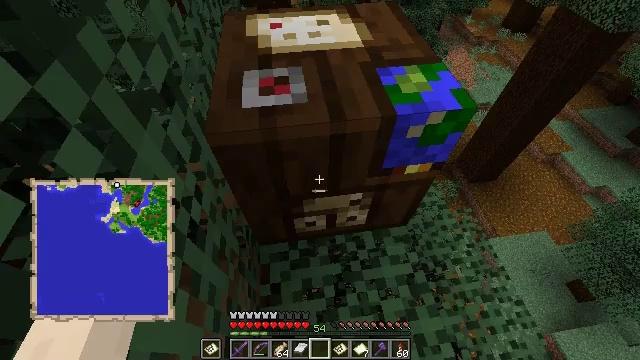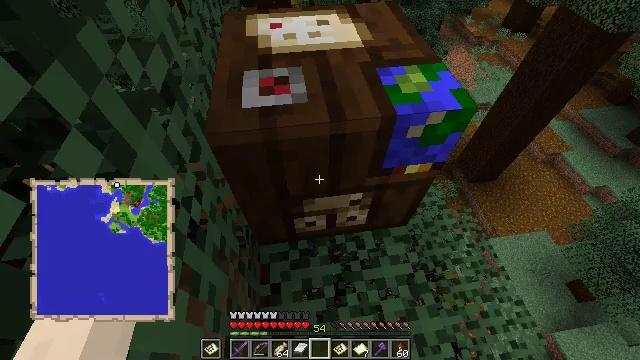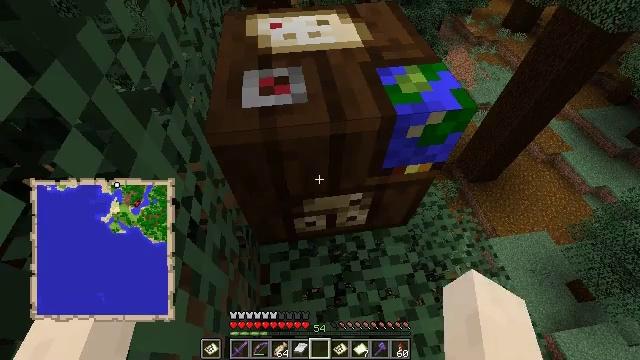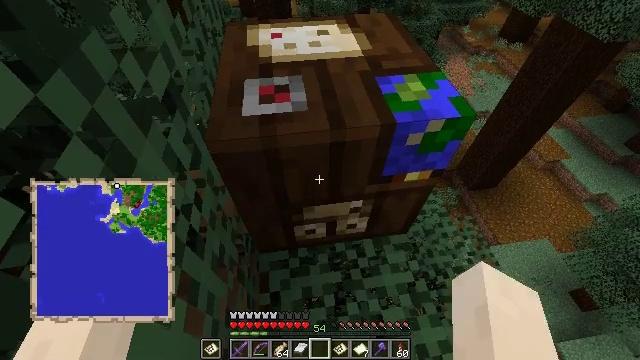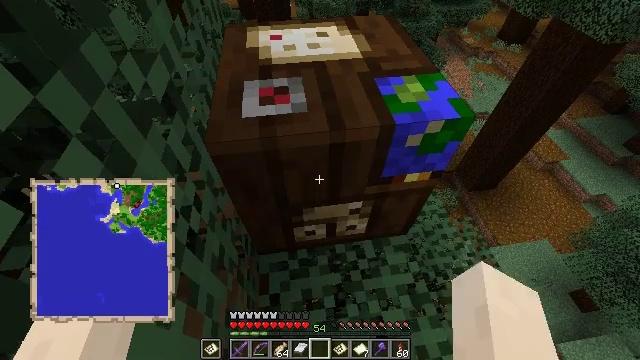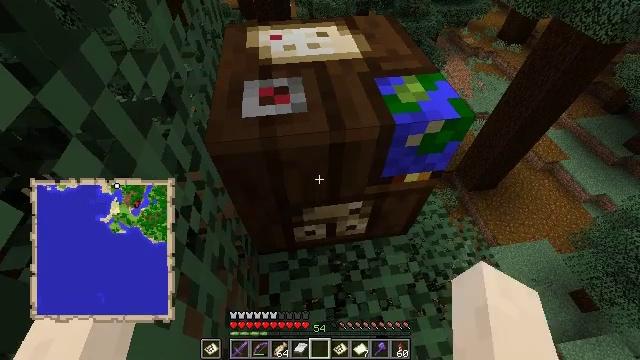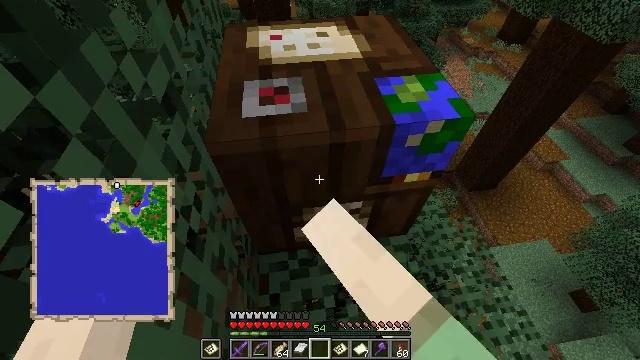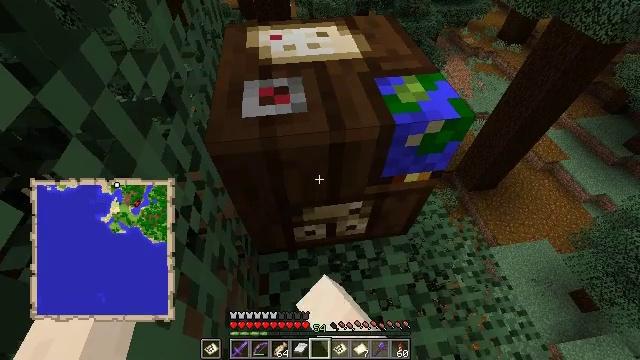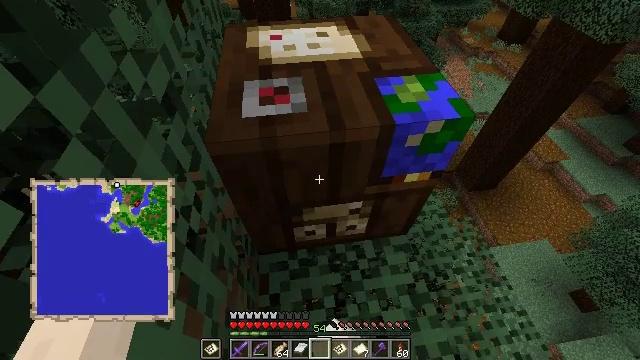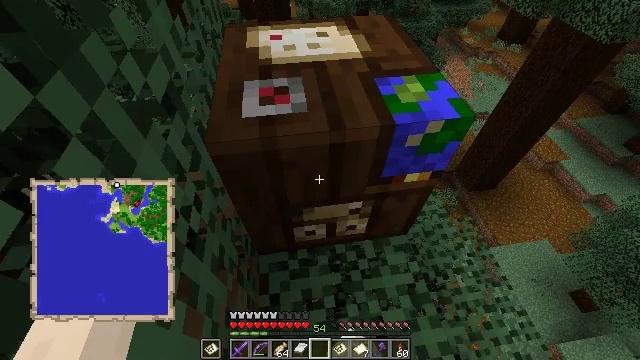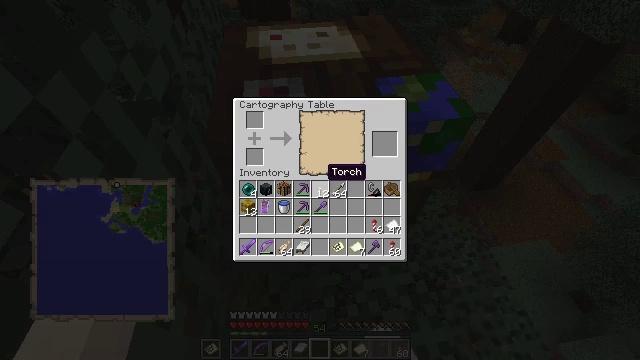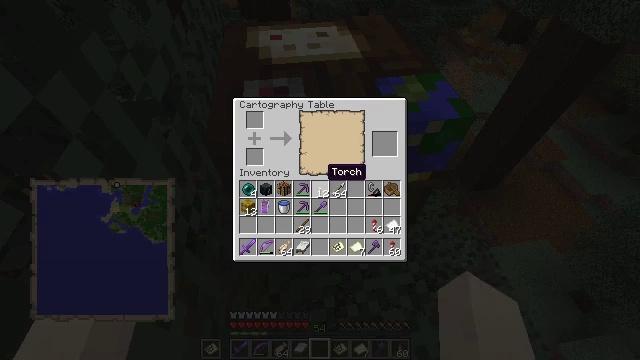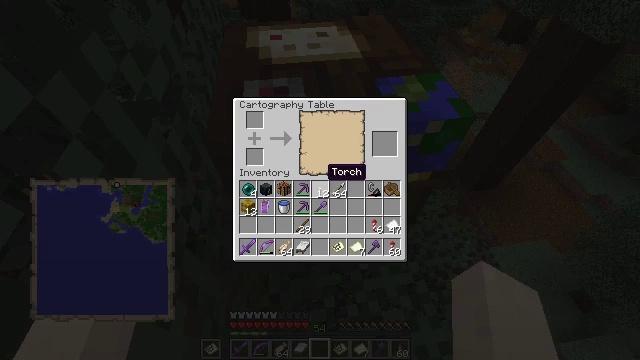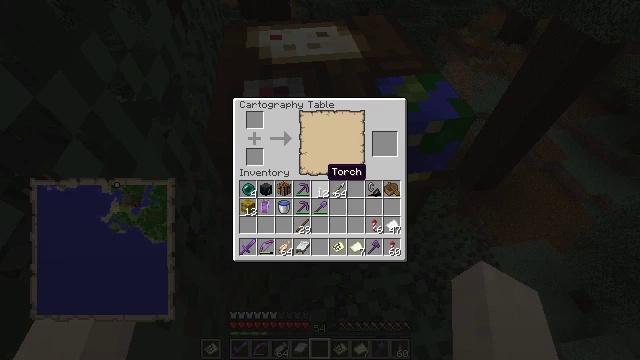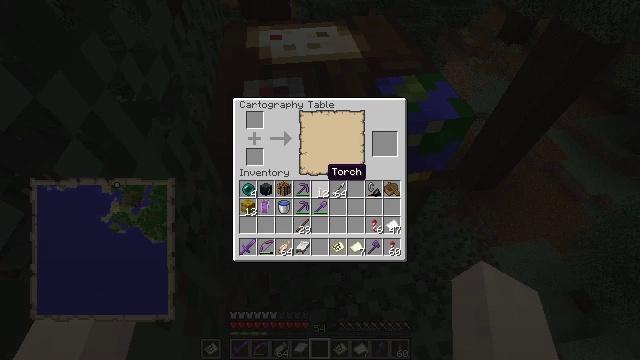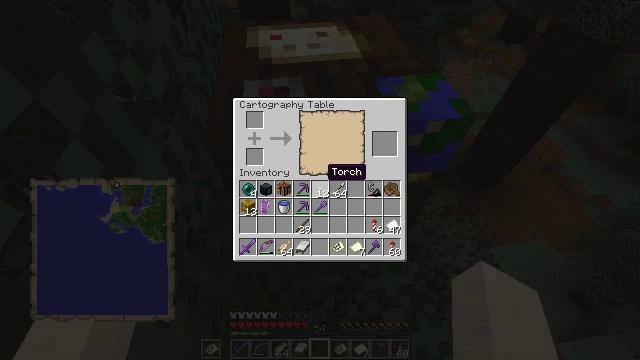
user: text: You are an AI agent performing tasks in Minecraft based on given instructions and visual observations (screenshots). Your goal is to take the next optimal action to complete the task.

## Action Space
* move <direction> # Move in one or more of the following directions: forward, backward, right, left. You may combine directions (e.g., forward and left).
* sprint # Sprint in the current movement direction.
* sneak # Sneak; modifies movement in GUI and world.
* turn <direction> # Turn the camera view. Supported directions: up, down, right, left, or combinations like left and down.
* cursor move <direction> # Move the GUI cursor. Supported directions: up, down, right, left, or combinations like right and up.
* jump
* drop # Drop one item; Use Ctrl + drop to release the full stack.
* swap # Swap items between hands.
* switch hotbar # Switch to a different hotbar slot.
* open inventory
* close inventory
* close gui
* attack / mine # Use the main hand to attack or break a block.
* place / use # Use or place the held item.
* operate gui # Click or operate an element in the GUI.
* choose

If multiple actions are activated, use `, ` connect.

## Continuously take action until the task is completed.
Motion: motion action
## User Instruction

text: Break the cartography table.
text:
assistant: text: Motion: no_op
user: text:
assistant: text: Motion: no_op
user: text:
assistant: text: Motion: turn up
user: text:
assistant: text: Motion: no_op
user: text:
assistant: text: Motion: use / place
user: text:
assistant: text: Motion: use / place
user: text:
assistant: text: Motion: use / place
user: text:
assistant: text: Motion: no_op
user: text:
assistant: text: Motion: no_op
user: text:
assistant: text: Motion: no_op
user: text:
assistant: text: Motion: no_op
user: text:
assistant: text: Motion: no_op
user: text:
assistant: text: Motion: no_op
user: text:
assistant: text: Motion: no_op
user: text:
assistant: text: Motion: no_op
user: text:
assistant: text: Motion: no_op
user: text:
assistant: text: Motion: turn right and down
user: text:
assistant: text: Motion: no_op
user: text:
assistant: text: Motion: no_op
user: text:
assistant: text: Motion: turn down
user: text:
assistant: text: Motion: no_op
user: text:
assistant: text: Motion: no_op
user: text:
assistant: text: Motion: no_op
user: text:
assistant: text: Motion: no_op
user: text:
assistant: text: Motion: no_op
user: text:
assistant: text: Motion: no_op
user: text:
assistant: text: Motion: turn left
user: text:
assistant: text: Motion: turn down
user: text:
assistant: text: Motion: sneak
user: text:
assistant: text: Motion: sneak